Field crop: maize
Growth stage: 1
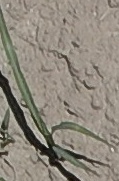
Species: sorghum